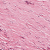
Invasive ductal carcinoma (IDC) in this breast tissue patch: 1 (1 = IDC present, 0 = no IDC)